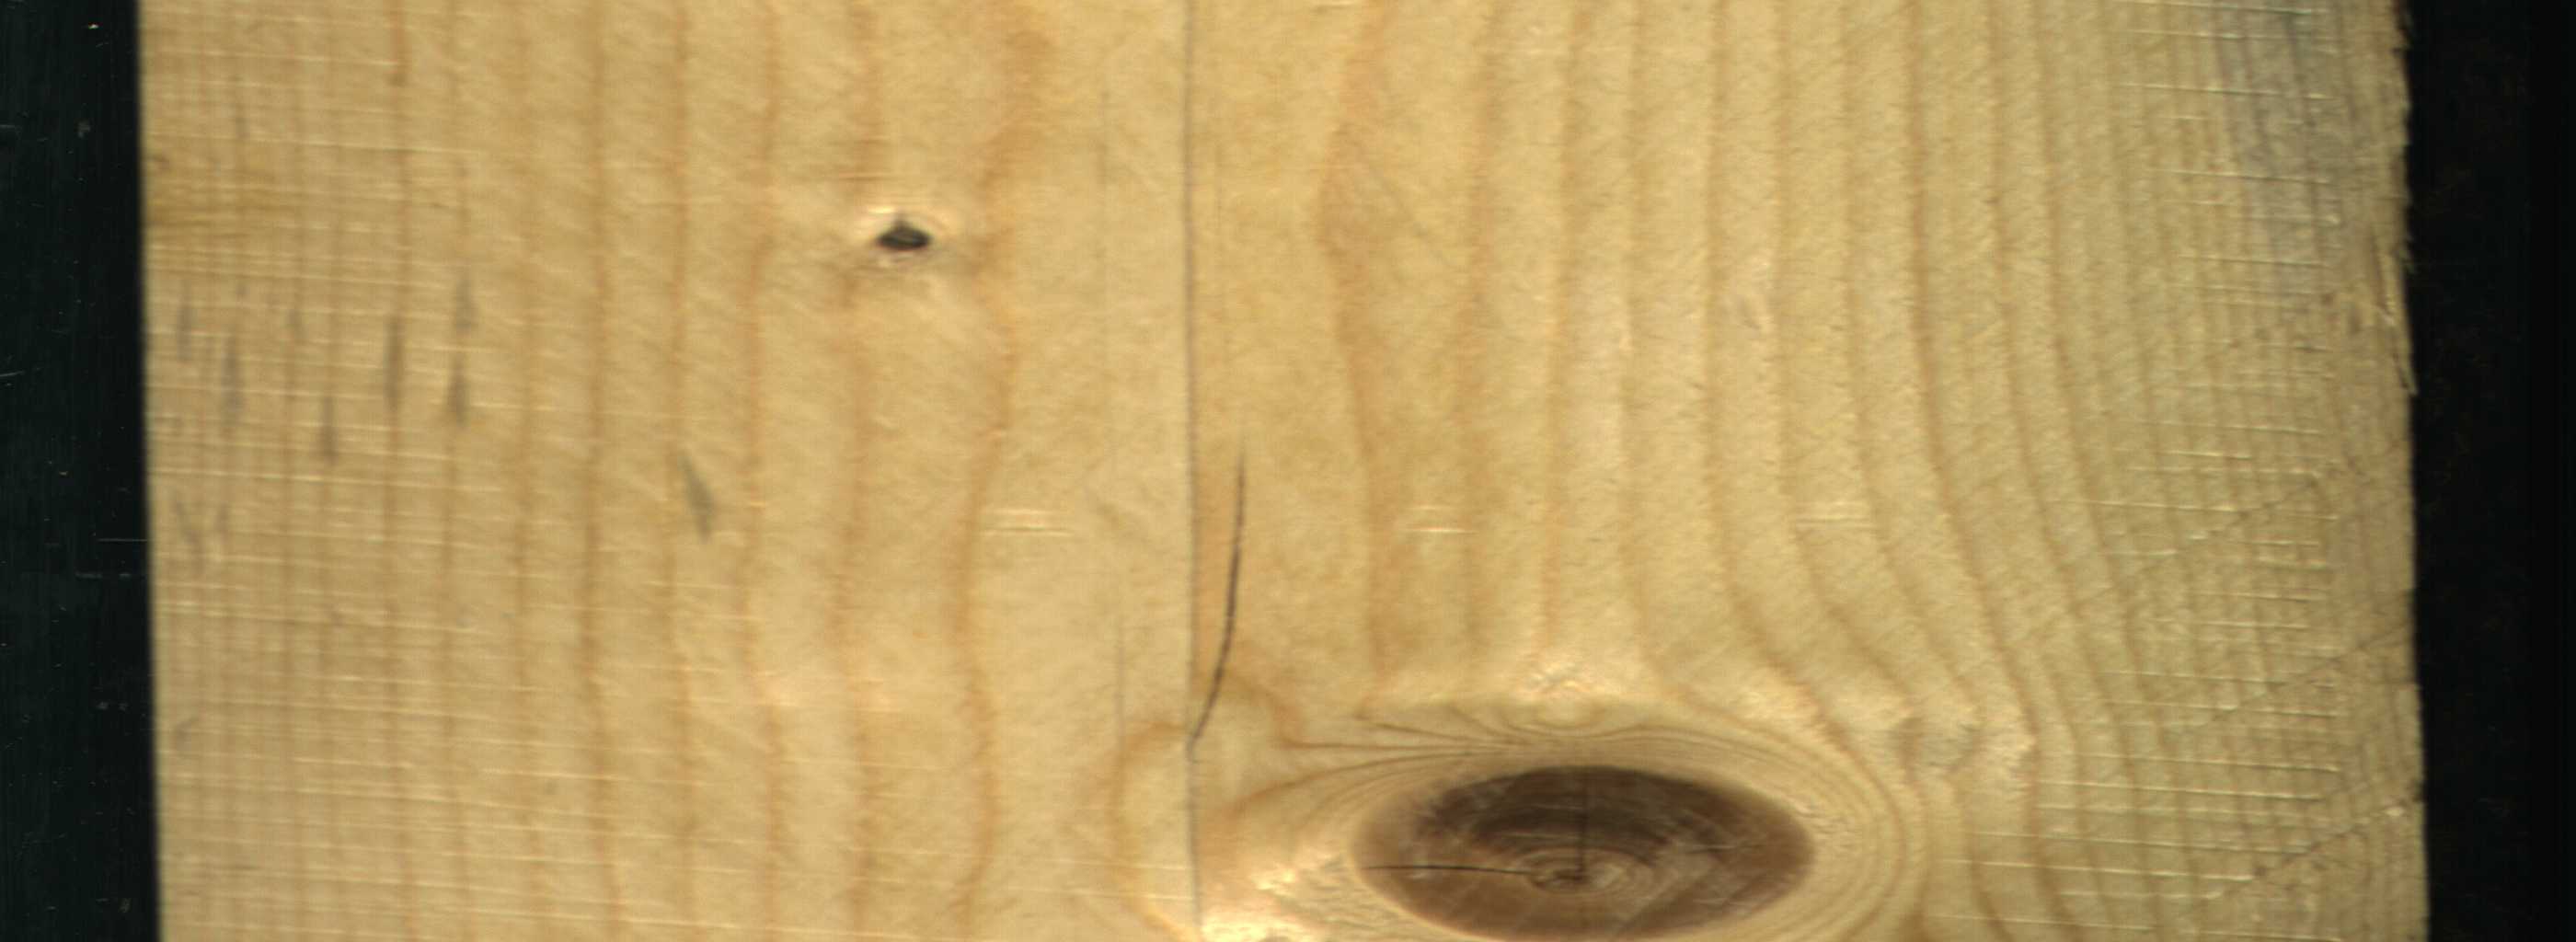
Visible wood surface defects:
Crack
knot_with_crack
Live_Knot